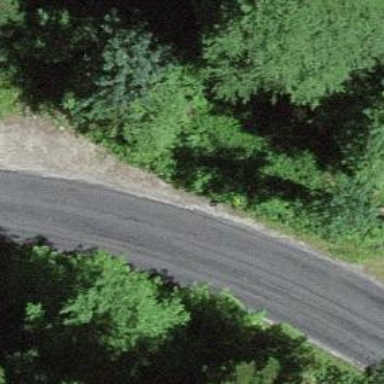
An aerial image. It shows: Paved tertiary road.